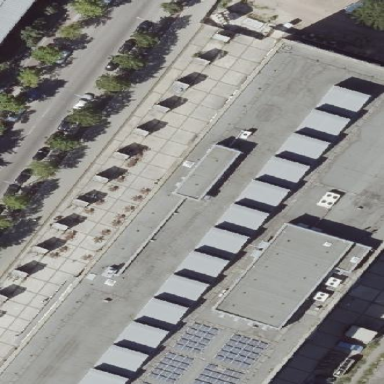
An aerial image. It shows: Building with flat roof.